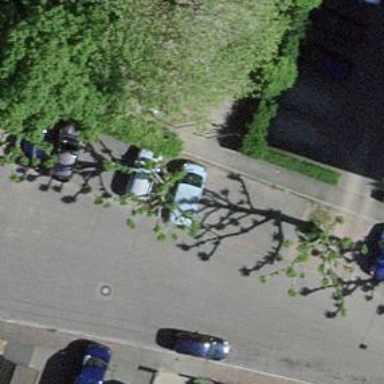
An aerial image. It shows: Cycle barrier.